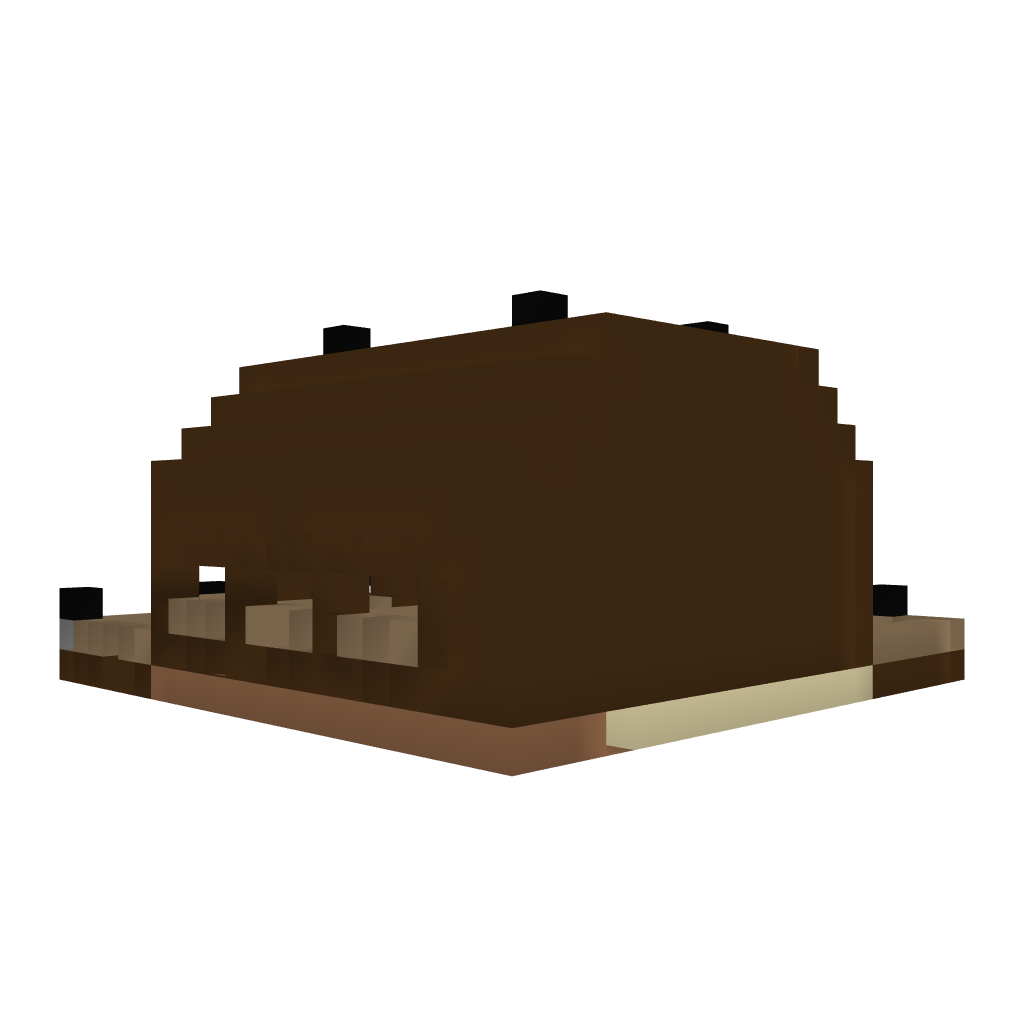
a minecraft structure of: medium horse stable